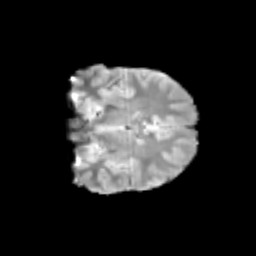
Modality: T2w
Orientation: coronal
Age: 10
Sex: male
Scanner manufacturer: siemens
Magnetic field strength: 3 T
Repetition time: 3.8 s
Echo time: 0.07 s